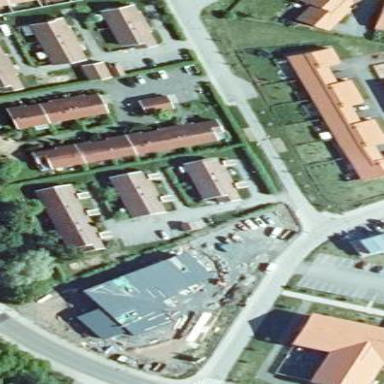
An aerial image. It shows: Kindergarten.